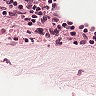
Metastatic tissue present: no